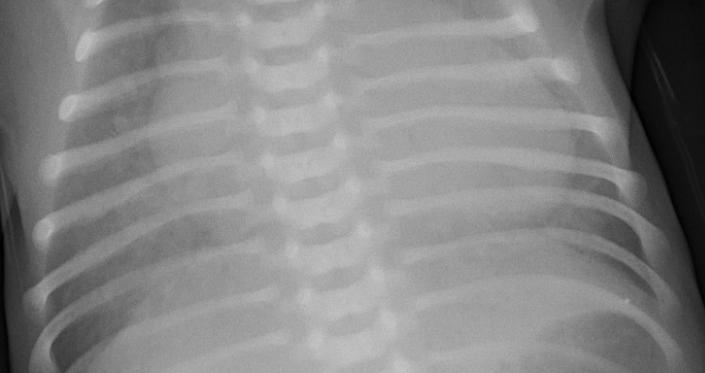
Diagnosis: PNEUMONIA